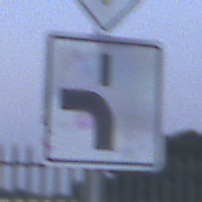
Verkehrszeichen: VerlaufVorfahrtsstrasse5
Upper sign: Vorfahrtsstrasse
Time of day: SunriseSunset
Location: Outdoor (Suburban)
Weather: PartlyCloudy
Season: NotSpecified
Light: Natural